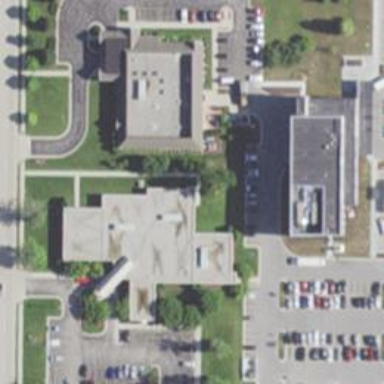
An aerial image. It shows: Hospital building.